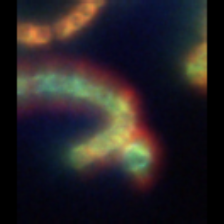
Taxon: Chaetoceros
Group: Diatoms